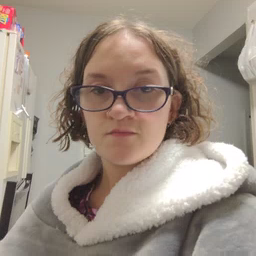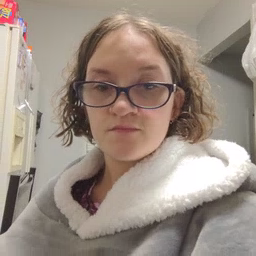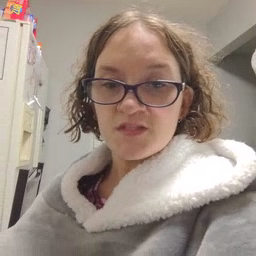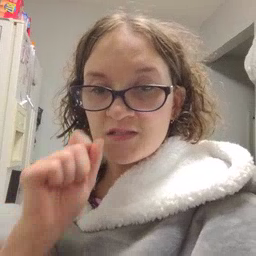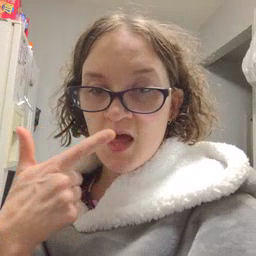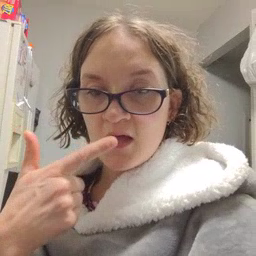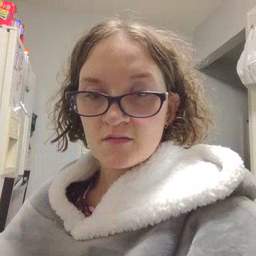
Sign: snack